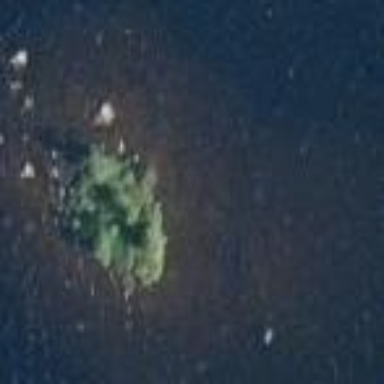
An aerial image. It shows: Islet.